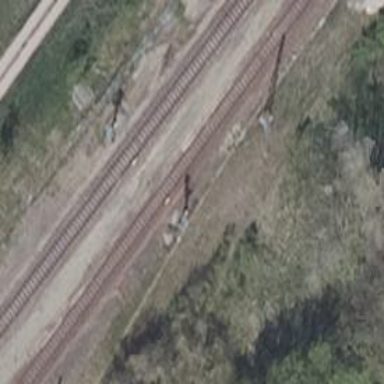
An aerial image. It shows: Railway signal.